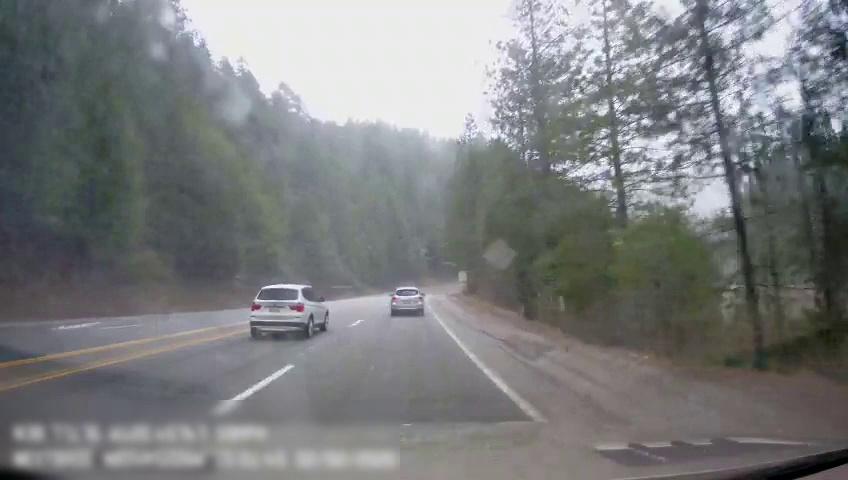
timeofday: Day
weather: Cloudy
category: Drivable Space
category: Vehicles | SUV
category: Vehicles | SUV
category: Lanes | Current Lane
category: Lanes | Current Lane
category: Lanes | Opposite Lane
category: Lanes | Alternate Lane
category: Lanes | Alternate Lane
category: Lanes | Alternate Lane
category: Lanes | Opposite Lane
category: Traffic | Signs